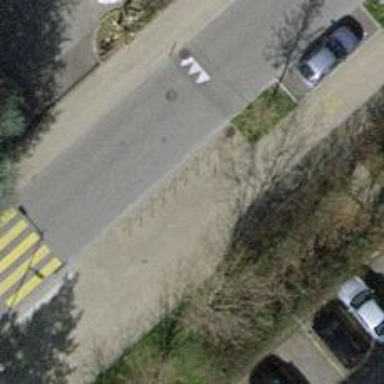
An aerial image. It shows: Bicycle parking area with stands available.